Interaction volume radius: 10 \u00c5
Interaction volume height: 10 \u00c5
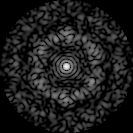
Disorder parameter: 0.7817